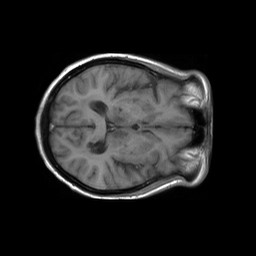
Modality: T1w
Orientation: axial
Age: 52
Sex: female
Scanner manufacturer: philips
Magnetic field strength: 1.5 T
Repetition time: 0.375 s
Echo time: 0.011 s